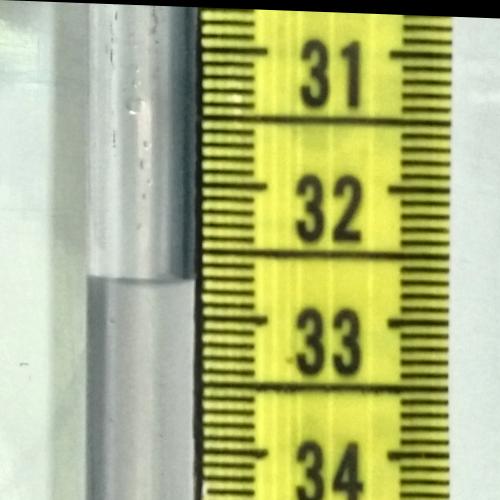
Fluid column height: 32.7 cm